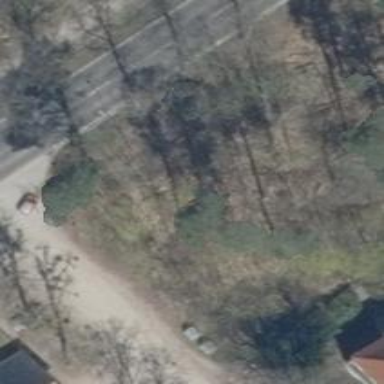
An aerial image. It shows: Emergency access point on the road.